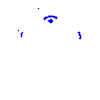
Particle: proton